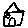
Label: house